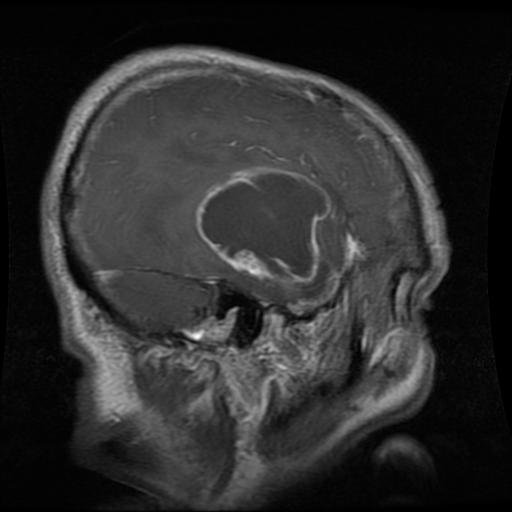
Label: glioma